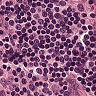
Metastatic tissue present: no